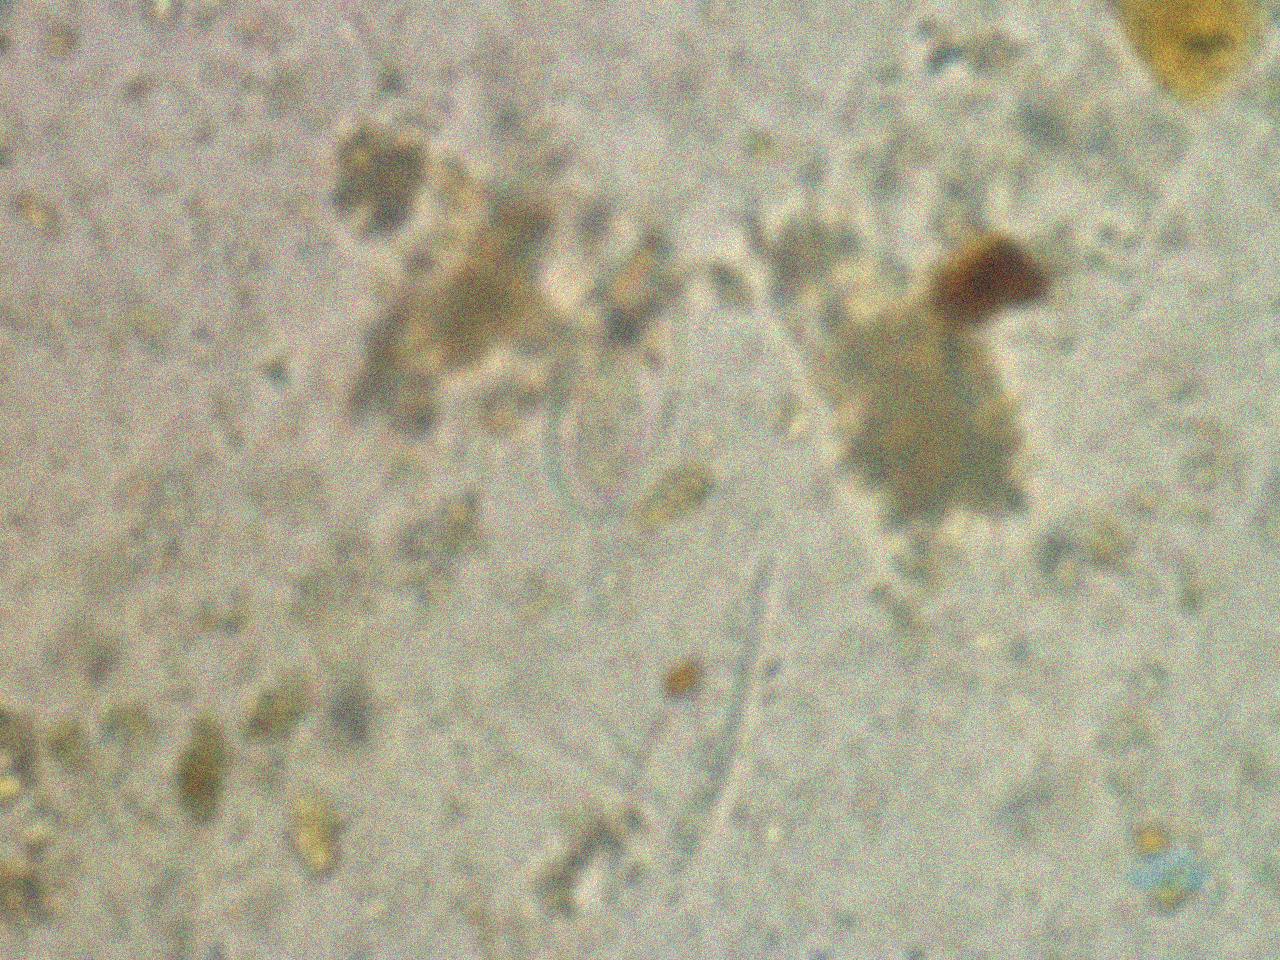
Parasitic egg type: Enterobius vermicularis